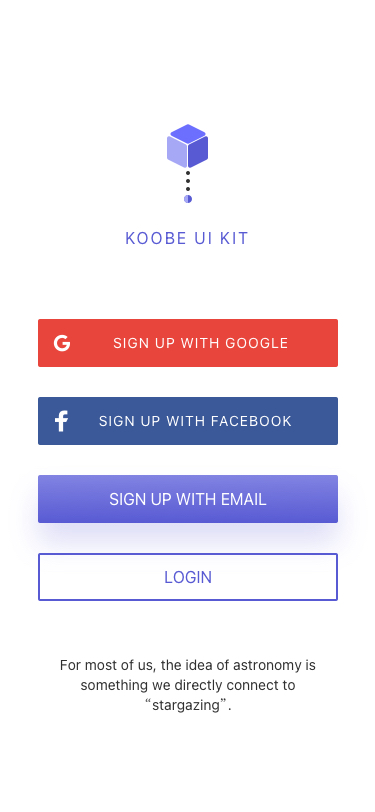
Text in this UI design:
For most of us, the idea of astronomy is something we directly connect to “stargazing”.
LOGIN
SIGN UP WITH EMAIL
 SIGN UP WITH FACEBOOK
    SIGN UP WITH GOOGLE
Koobe UI KIT